Question: I'm using Twenty Eleven theme of WordPress.
In other themes, there is no problem but in twenty eleven there is a problem with Facebook like button's comments popup window. it's half shown. when I click "Like" button, the view is like below:

You can see the website at: <URL>
I use Facebook plugin for Wordpress. How can I fix this problem?
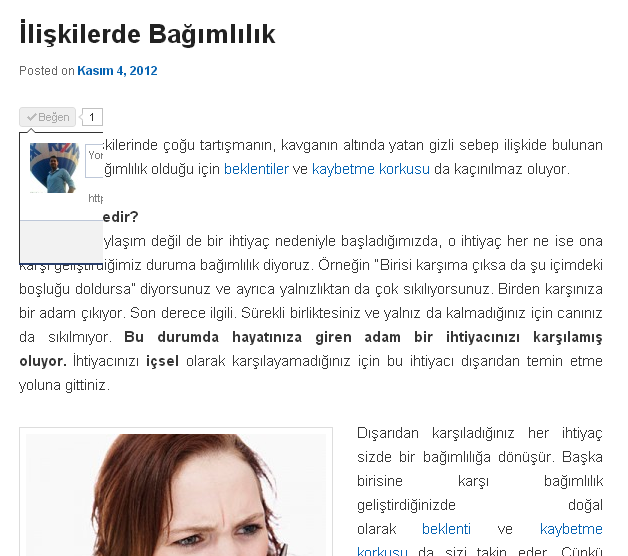
Answer: You have a span element right before the iframe of the like buttons.
'<span style="height: 20px; width: 85px;">'
Try change this to:
'<span style="height: 20px; width: 450px;">'
or add the width to the below element:
.fb_iframe_widget span {display: inline-block; position: relative; text-align: justify; vertical-align: text-bottom; }